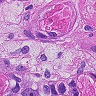
Metastatic tissue present: yes